Question: I'm relatively new to WPF, so could anyone give me some guidelines on how to build this UI (it's main panel of Paint on Windows)

I prefer code style over XAML (just for the learning purpose), so a general idea on what controls should be used would be more than enough, I can handle the detail of each element.
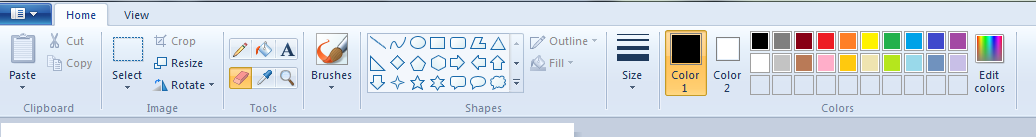
Answer: There are online templates. I think that you are searching for <URL>.
Then, <URL> has a great article about this.
You can check <URL> msdn article, too.
In these links you have a lot of examples.
To use it you will create a new project with an online template, like in the image bellow (you see: it's selected :